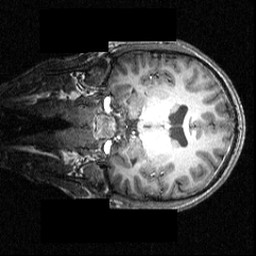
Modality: T1w
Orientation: coronal
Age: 18
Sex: male
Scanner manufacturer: siemens
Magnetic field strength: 3.951 T
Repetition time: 1.5 s
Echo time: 0.00335 s